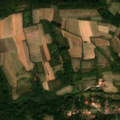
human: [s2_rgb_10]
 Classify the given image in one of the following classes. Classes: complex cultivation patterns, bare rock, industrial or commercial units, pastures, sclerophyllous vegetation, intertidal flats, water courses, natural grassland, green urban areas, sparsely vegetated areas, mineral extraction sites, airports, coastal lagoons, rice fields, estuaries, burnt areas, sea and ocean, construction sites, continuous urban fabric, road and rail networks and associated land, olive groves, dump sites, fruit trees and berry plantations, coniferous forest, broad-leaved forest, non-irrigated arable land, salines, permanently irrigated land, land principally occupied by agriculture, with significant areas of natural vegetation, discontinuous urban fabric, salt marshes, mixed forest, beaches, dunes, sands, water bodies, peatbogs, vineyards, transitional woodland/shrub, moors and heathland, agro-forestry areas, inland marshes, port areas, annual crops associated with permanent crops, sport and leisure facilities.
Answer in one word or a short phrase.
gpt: discontinuous urban fabric, non-irrigated arable land, complex cultivation patterns, land principally occupied by agriculture, with significant areas of natural vegetation, broad-leaved forest